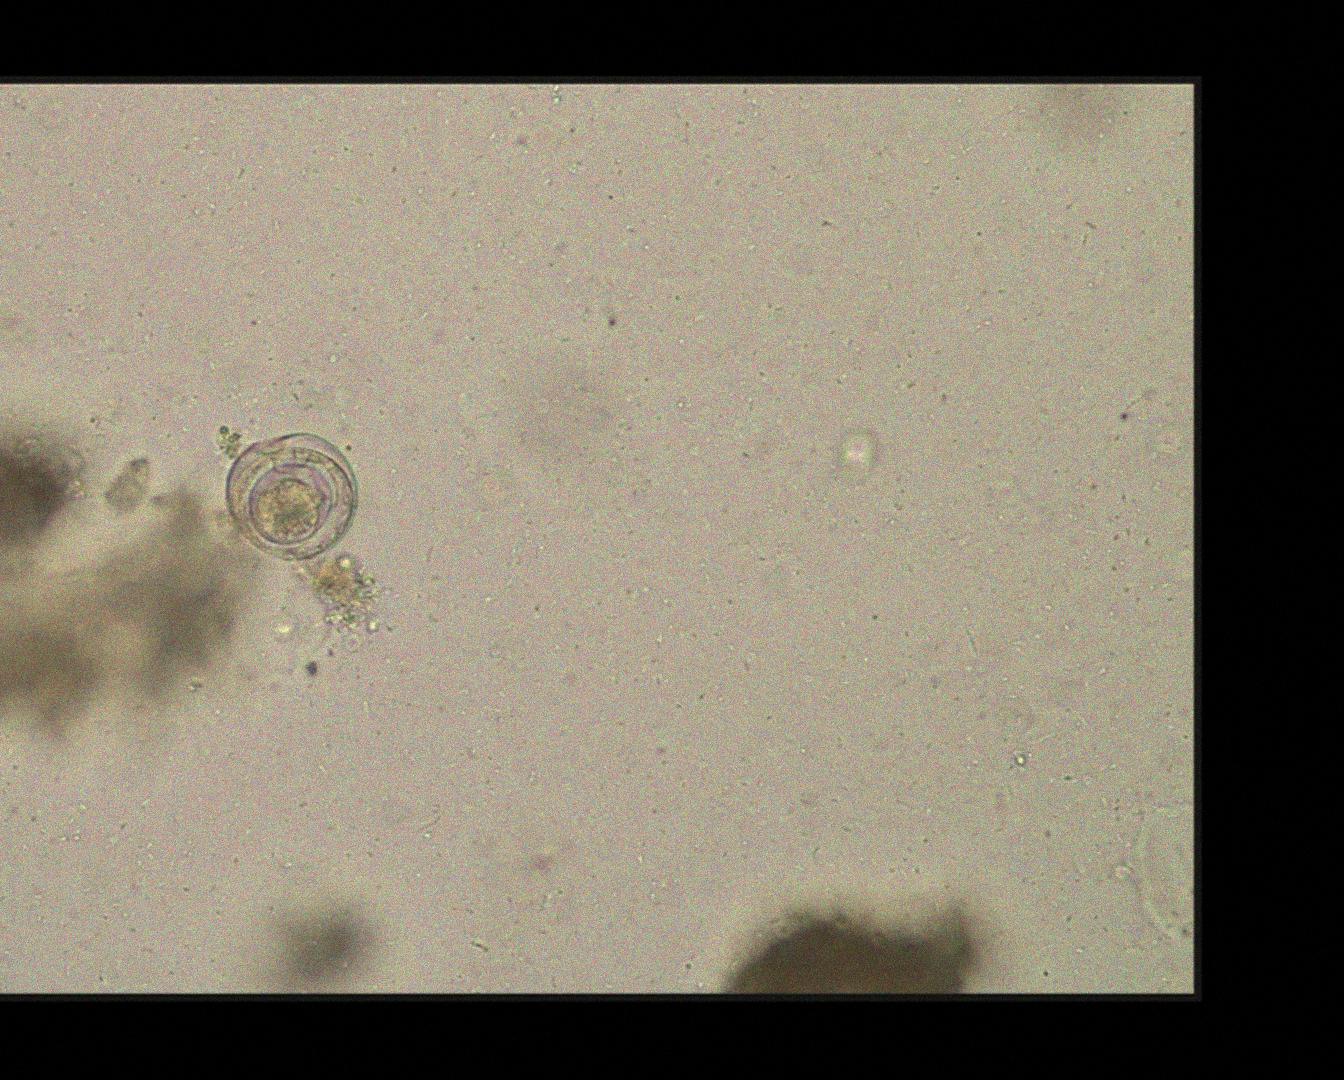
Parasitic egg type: Hymenolepis nana